Field crop: maize
Growth stage: 2
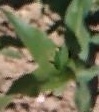
Species: maize